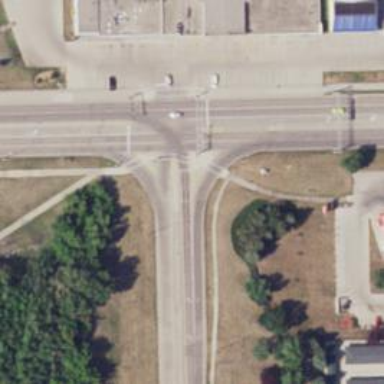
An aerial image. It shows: Crossing where the footway intersects with the cycleway.